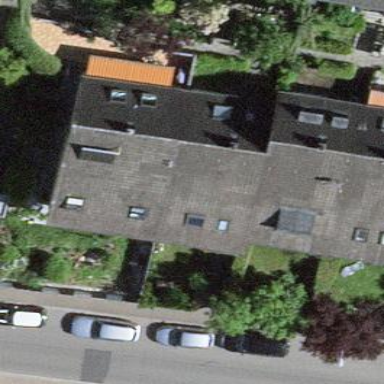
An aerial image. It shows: Image showing building with apartments.